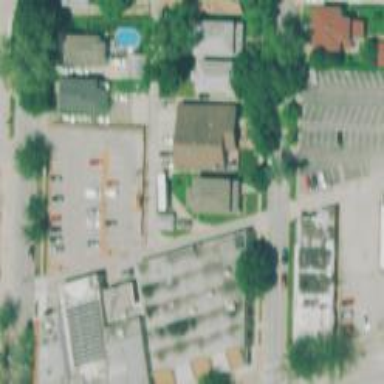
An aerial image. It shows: Alley classified as service road.